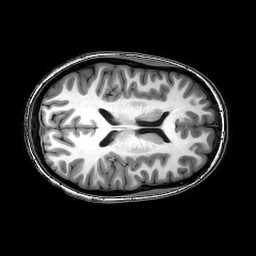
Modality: T1w
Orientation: axial
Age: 24
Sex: female
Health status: healthy
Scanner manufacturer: philips
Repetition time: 0.008135 s
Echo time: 0.00373 s